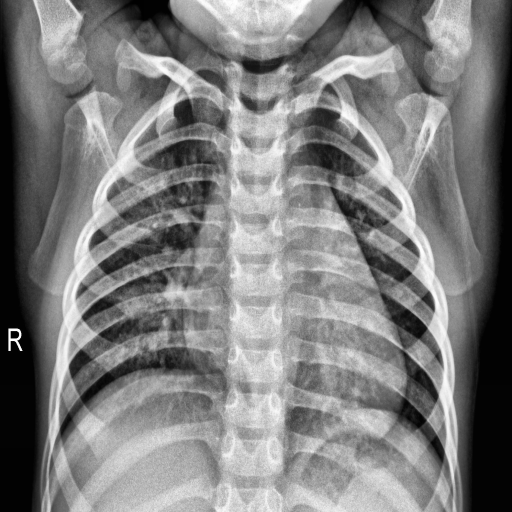
Finding: NORMAL